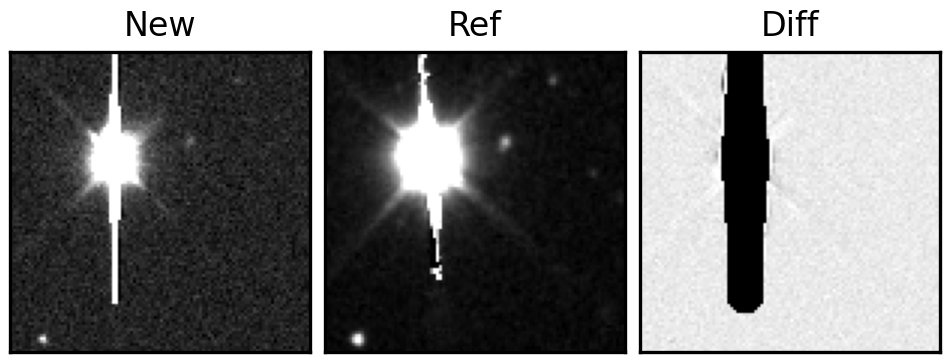
Label: bogus